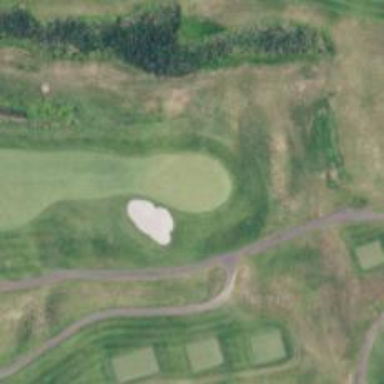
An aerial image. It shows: View of golf hole.